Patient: sex F, age 71
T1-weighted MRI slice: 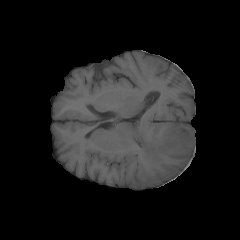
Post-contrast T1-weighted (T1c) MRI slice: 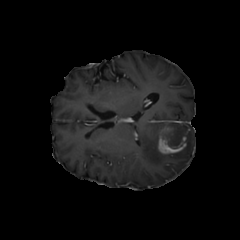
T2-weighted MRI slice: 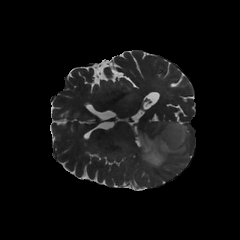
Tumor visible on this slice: yes
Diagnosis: Glioblastoma, IDH-wildtype
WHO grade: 4